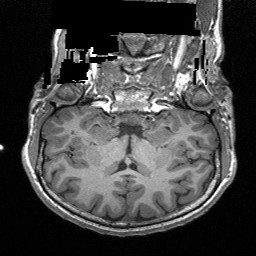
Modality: T1w
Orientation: sagittal